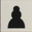
Piece: bP